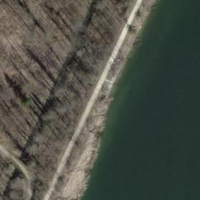
EUNIS habitat code: 15
Species observed at this site:
Prunus padus